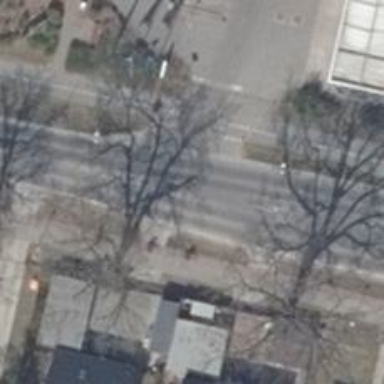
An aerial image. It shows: Secondary road with asphalt surface and separate sidewalks on both sides. Lane markings are present.